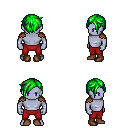
a pixel art fantasy rpg character, male body template, dark elf, purple skin, leather shoulder armor, red pants, green pixie cut hairstyle, brown shoes, four views (front, back, left, right), 2x2 character sprite sheet, small pixel art, hard edges, no anti-aliasing